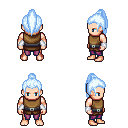
a pixel art fantasy rpg character, male body template, human, light skin, leather chest armor, magenta pants, white cyan long topknot hairstyle, white cloth bracers, four views (front, back, left, right), 2x2 character sprite sheet, small pixel art, hard edges, no anti-aliasing